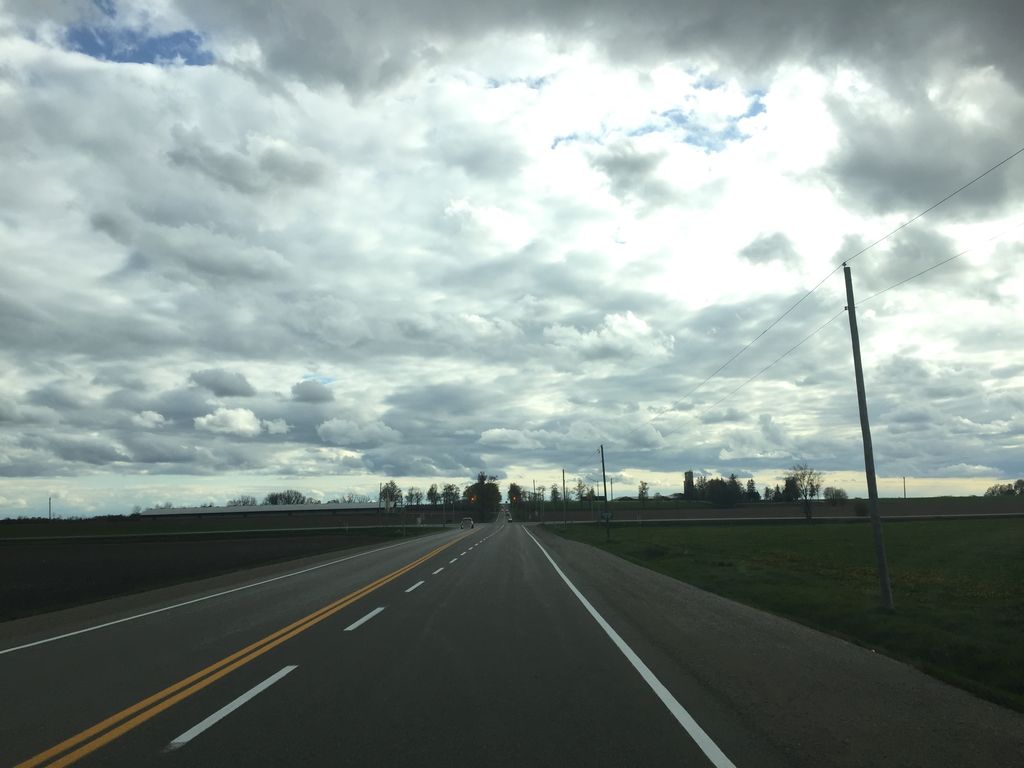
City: kitchener-waterloo